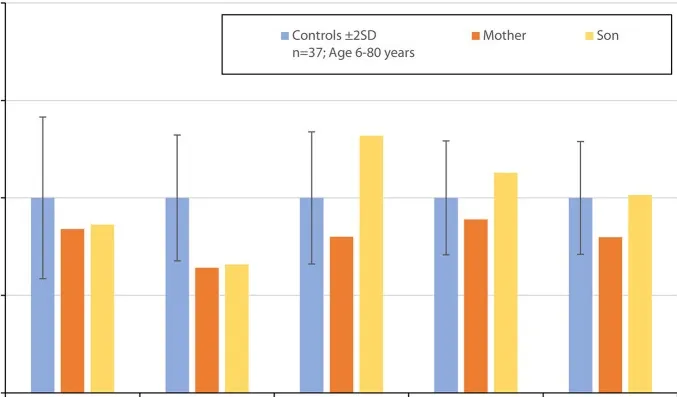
Graphic of respiratory chain enzyme activities in the muscle biopsy of the two patients described in Case 1 and Case 2, as compared to normal controls. There is a mild reduction in complex I + III.
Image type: chart (chart)